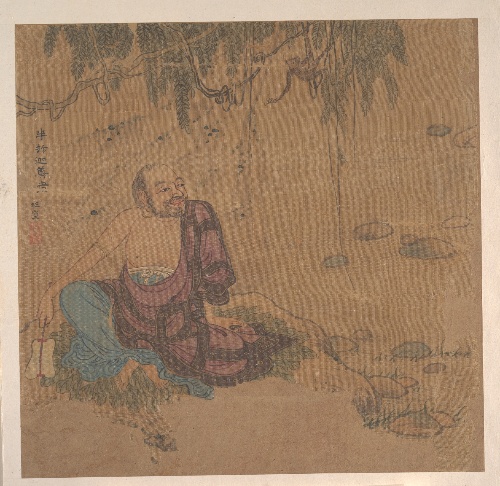
Title: 明  宋旭   羅漢圖   冊|Ten Paintings of Luohans
Artist: Song Xu|Unidentified artist
Artist bio: Chinese, 1525–after 1606|
Object type: Album
Classification: Paintings
Medium: Album of ten leaves; ink and color on silk
Culture: China
Period: Qing dynasty (1644–1911)
Dimensions: Each painting: 11 1/4 x 11 1/2 in. (28.6 x 29.2 cm)
Department: Asian Art
Credit line: John Stewart Kennedy Fund, 1913
Accession year: 1913
Repository: Metropolitan Museum of Art, New York, NY
Tags: Men|Monkeys|Buddhism